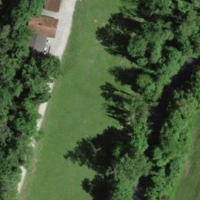
EUNIS habitat code: 44
Species observed at this site:
Hedera helix
Anemone ranunculoides
Primula vulgaris